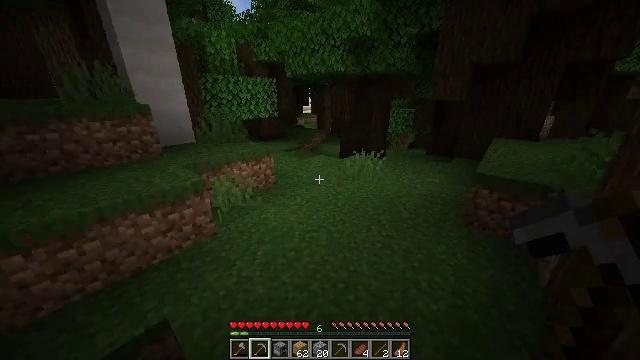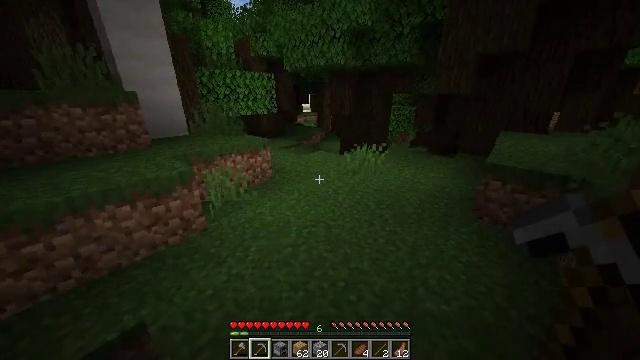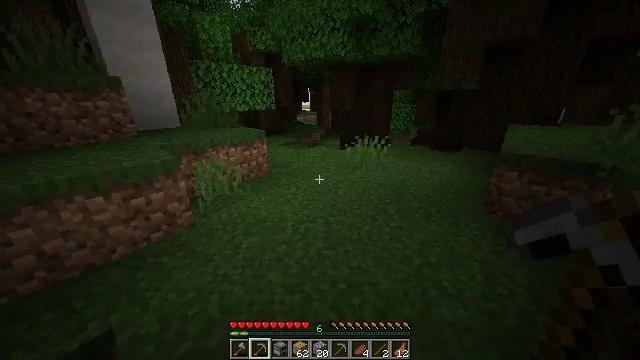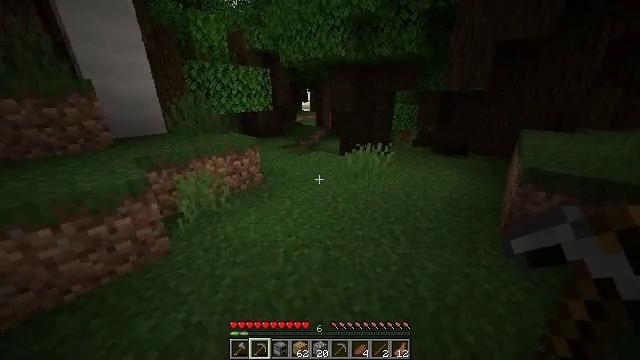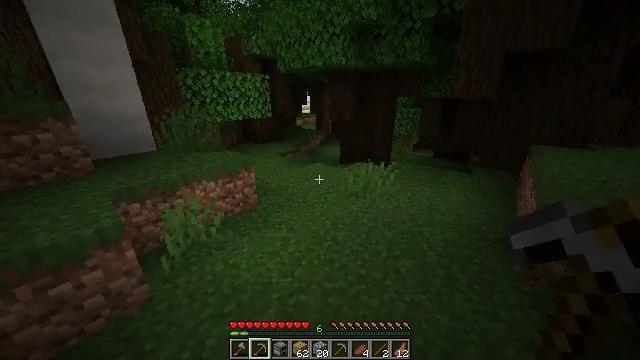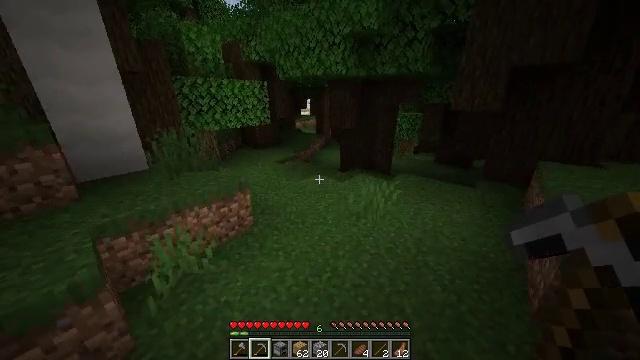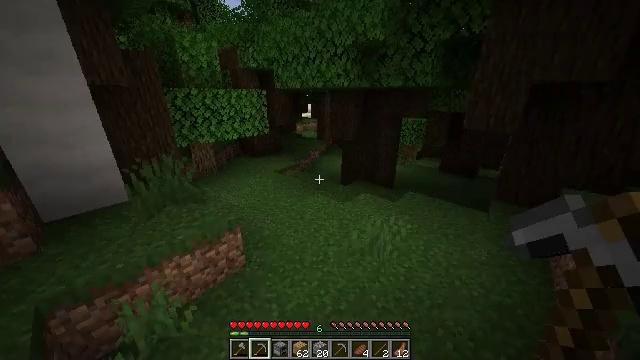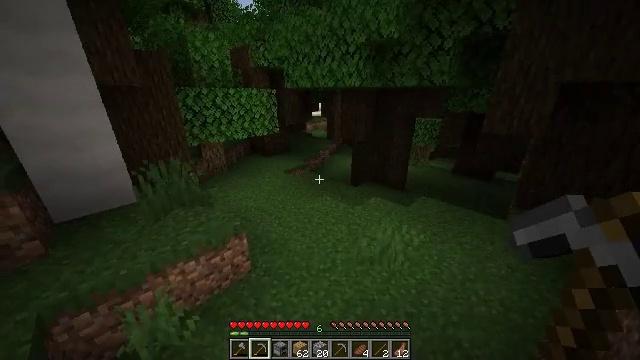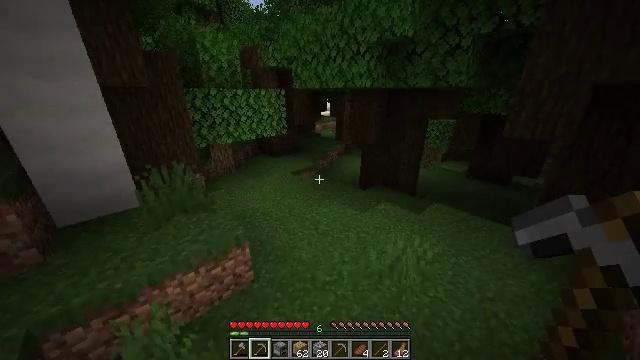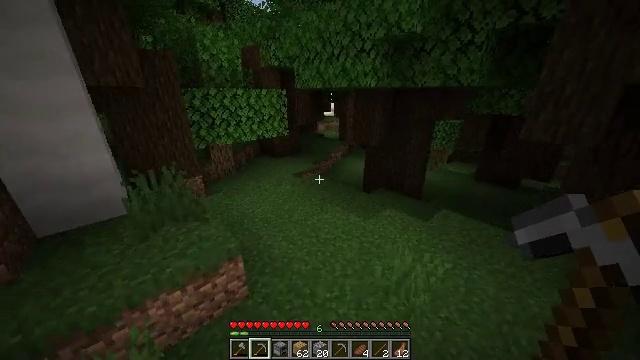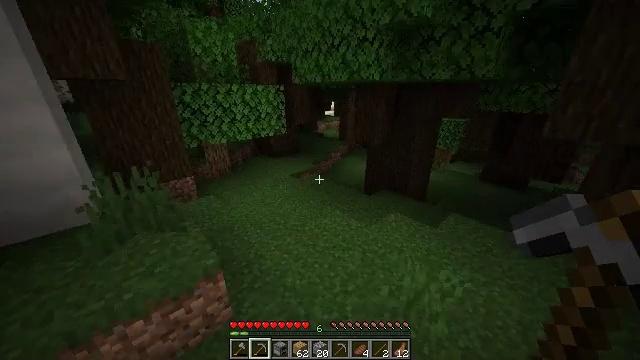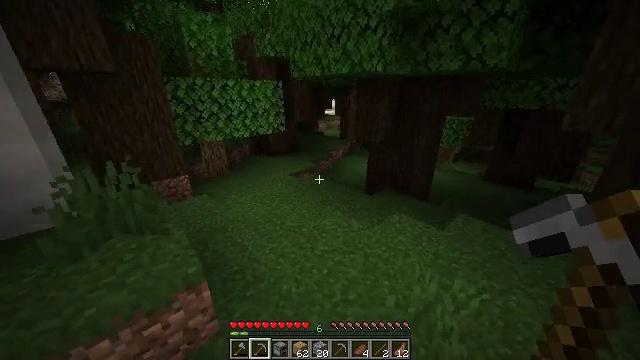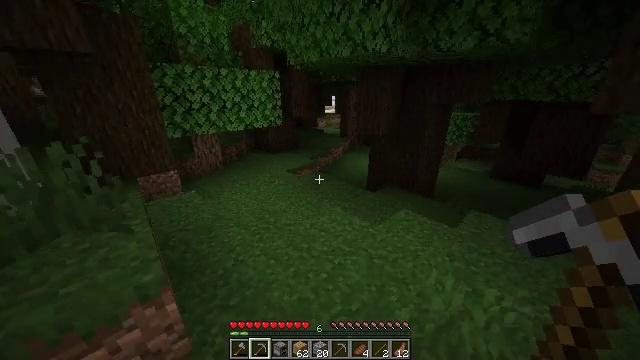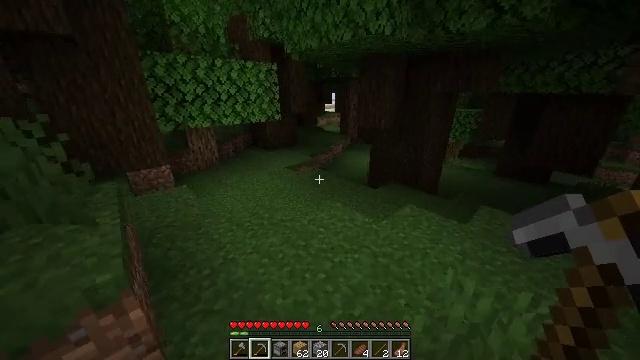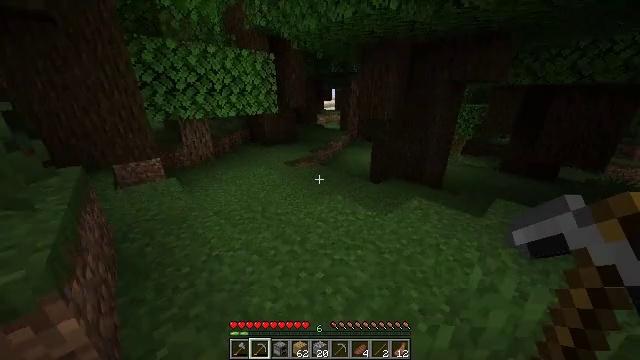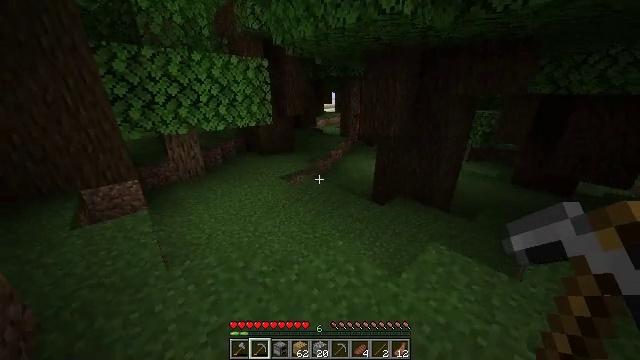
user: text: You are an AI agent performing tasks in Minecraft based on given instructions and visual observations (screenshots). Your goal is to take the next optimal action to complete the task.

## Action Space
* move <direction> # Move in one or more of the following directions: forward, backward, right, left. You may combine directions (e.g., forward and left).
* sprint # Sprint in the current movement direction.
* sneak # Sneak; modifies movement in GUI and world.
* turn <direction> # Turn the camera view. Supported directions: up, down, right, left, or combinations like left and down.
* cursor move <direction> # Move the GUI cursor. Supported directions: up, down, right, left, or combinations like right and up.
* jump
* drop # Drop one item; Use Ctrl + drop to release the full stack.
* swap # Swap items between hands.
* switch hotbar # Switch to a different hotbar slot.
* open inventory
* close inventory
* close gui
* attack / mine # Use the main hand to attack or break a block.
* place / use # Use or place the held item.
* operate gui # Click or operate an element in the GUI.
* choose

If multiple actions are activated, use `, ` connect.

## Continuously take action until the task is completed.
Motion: motion action
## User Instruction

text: Left click to mine the dead bush.
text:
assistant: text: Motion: move forward, sprint, jump
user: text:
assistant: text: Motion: move forward, sprint, jump
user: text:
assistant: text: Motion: move forward, sprint, jump
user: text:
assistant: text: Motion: move forward, sprint, jump
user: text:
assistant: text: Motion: move forward, sprint, jump
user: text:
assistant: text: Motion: move forward, sprint, jump
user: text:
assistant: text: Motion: move forward, sprint, turn left, jump
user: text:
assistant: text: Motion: move forward, sprint, turn left, jump
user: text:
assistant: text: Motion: move forward, sprint, jump
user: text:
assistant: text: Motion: move forward, sprint, jump
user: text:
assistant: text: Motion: move forward, sprint, jump
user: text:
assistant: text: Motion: move forward, sprint, jump
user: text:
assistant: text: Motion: move forward, sprint, jump
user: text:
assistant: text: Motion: move forward, sprint, jump
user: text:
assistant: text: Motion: move forward, sprint, jump
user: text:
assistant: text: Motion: move forward, sprint, jump
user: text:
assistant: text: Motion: move forward, sprint, jump
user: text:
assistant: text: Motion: move forward, sprint, jump
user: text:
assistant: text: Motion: move forward, sprint, jump
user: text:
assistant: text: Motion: move forward, sprint, jump
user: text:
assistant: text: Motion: move forward, sprint, jump
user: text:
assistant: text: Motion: move forward, sprint, turn left and down, jump
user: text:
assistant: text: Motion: move forward, sprint, jump
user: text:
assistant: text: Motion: move forward, sprint, jump
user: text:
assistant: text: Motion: move forward, sprint, jump
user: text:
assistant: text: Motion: move forward, sprint, jump
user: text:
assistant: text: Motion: move forward, sprint, jump
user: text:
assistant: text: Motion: move forward, sprint, jump
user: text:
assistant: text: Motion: move forward, sprint, jump
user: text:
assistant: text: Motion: move forward, sprint, jump